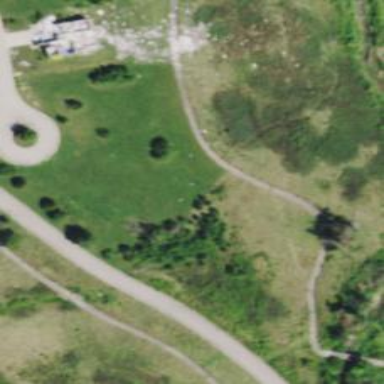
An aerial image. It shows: Service road designated as golf cart path.